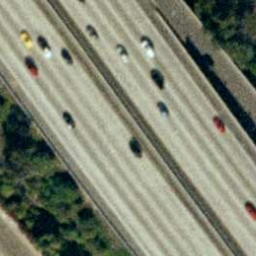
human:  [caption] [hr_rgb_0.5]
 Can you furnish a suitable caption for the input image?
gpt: There are two straight freeways closed to each other .

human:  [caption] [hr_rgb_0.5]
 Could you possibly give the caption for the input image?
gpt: Two straight freeways closed to each other with some cars on the roads .

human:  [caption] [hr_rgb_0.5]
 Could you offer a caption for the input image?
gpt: There are two straight freeways closed to each other with some cars on the roads .

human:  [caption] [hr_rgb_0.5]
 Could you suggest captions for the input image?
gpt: Some cars are on the freeways .

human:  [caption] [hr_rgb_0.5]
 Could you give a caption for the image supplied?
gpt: There are some cars are on the freeways .